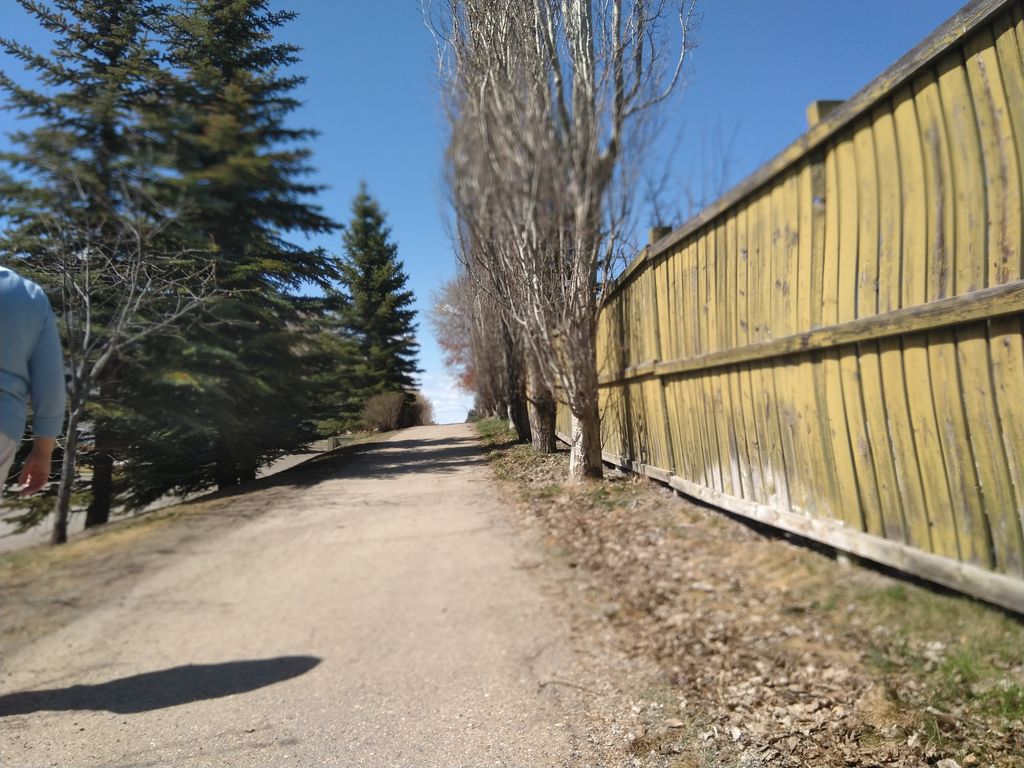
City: calgary